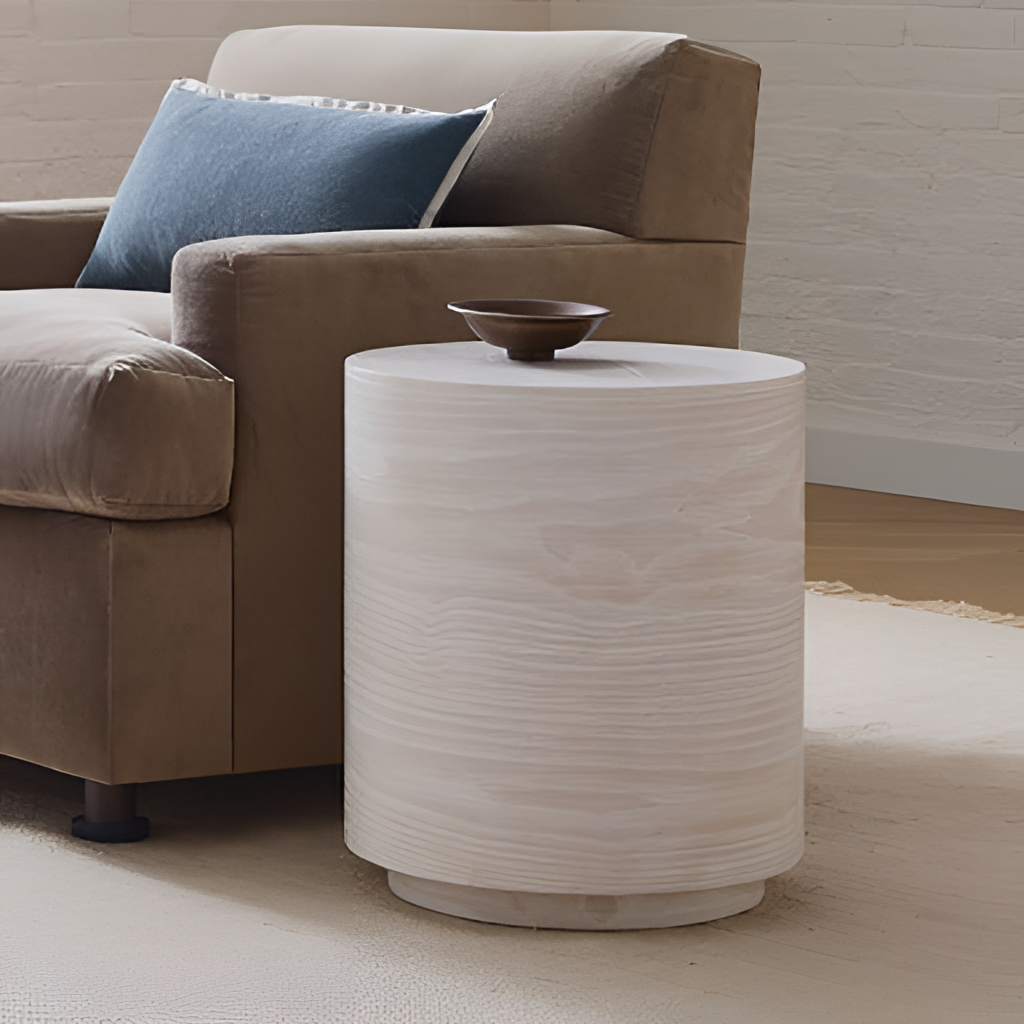
living room, fabric armchair, beige wood flooring, with plank pattern, contemporary, beige brick wallpaper, with solid pattern